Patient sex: M
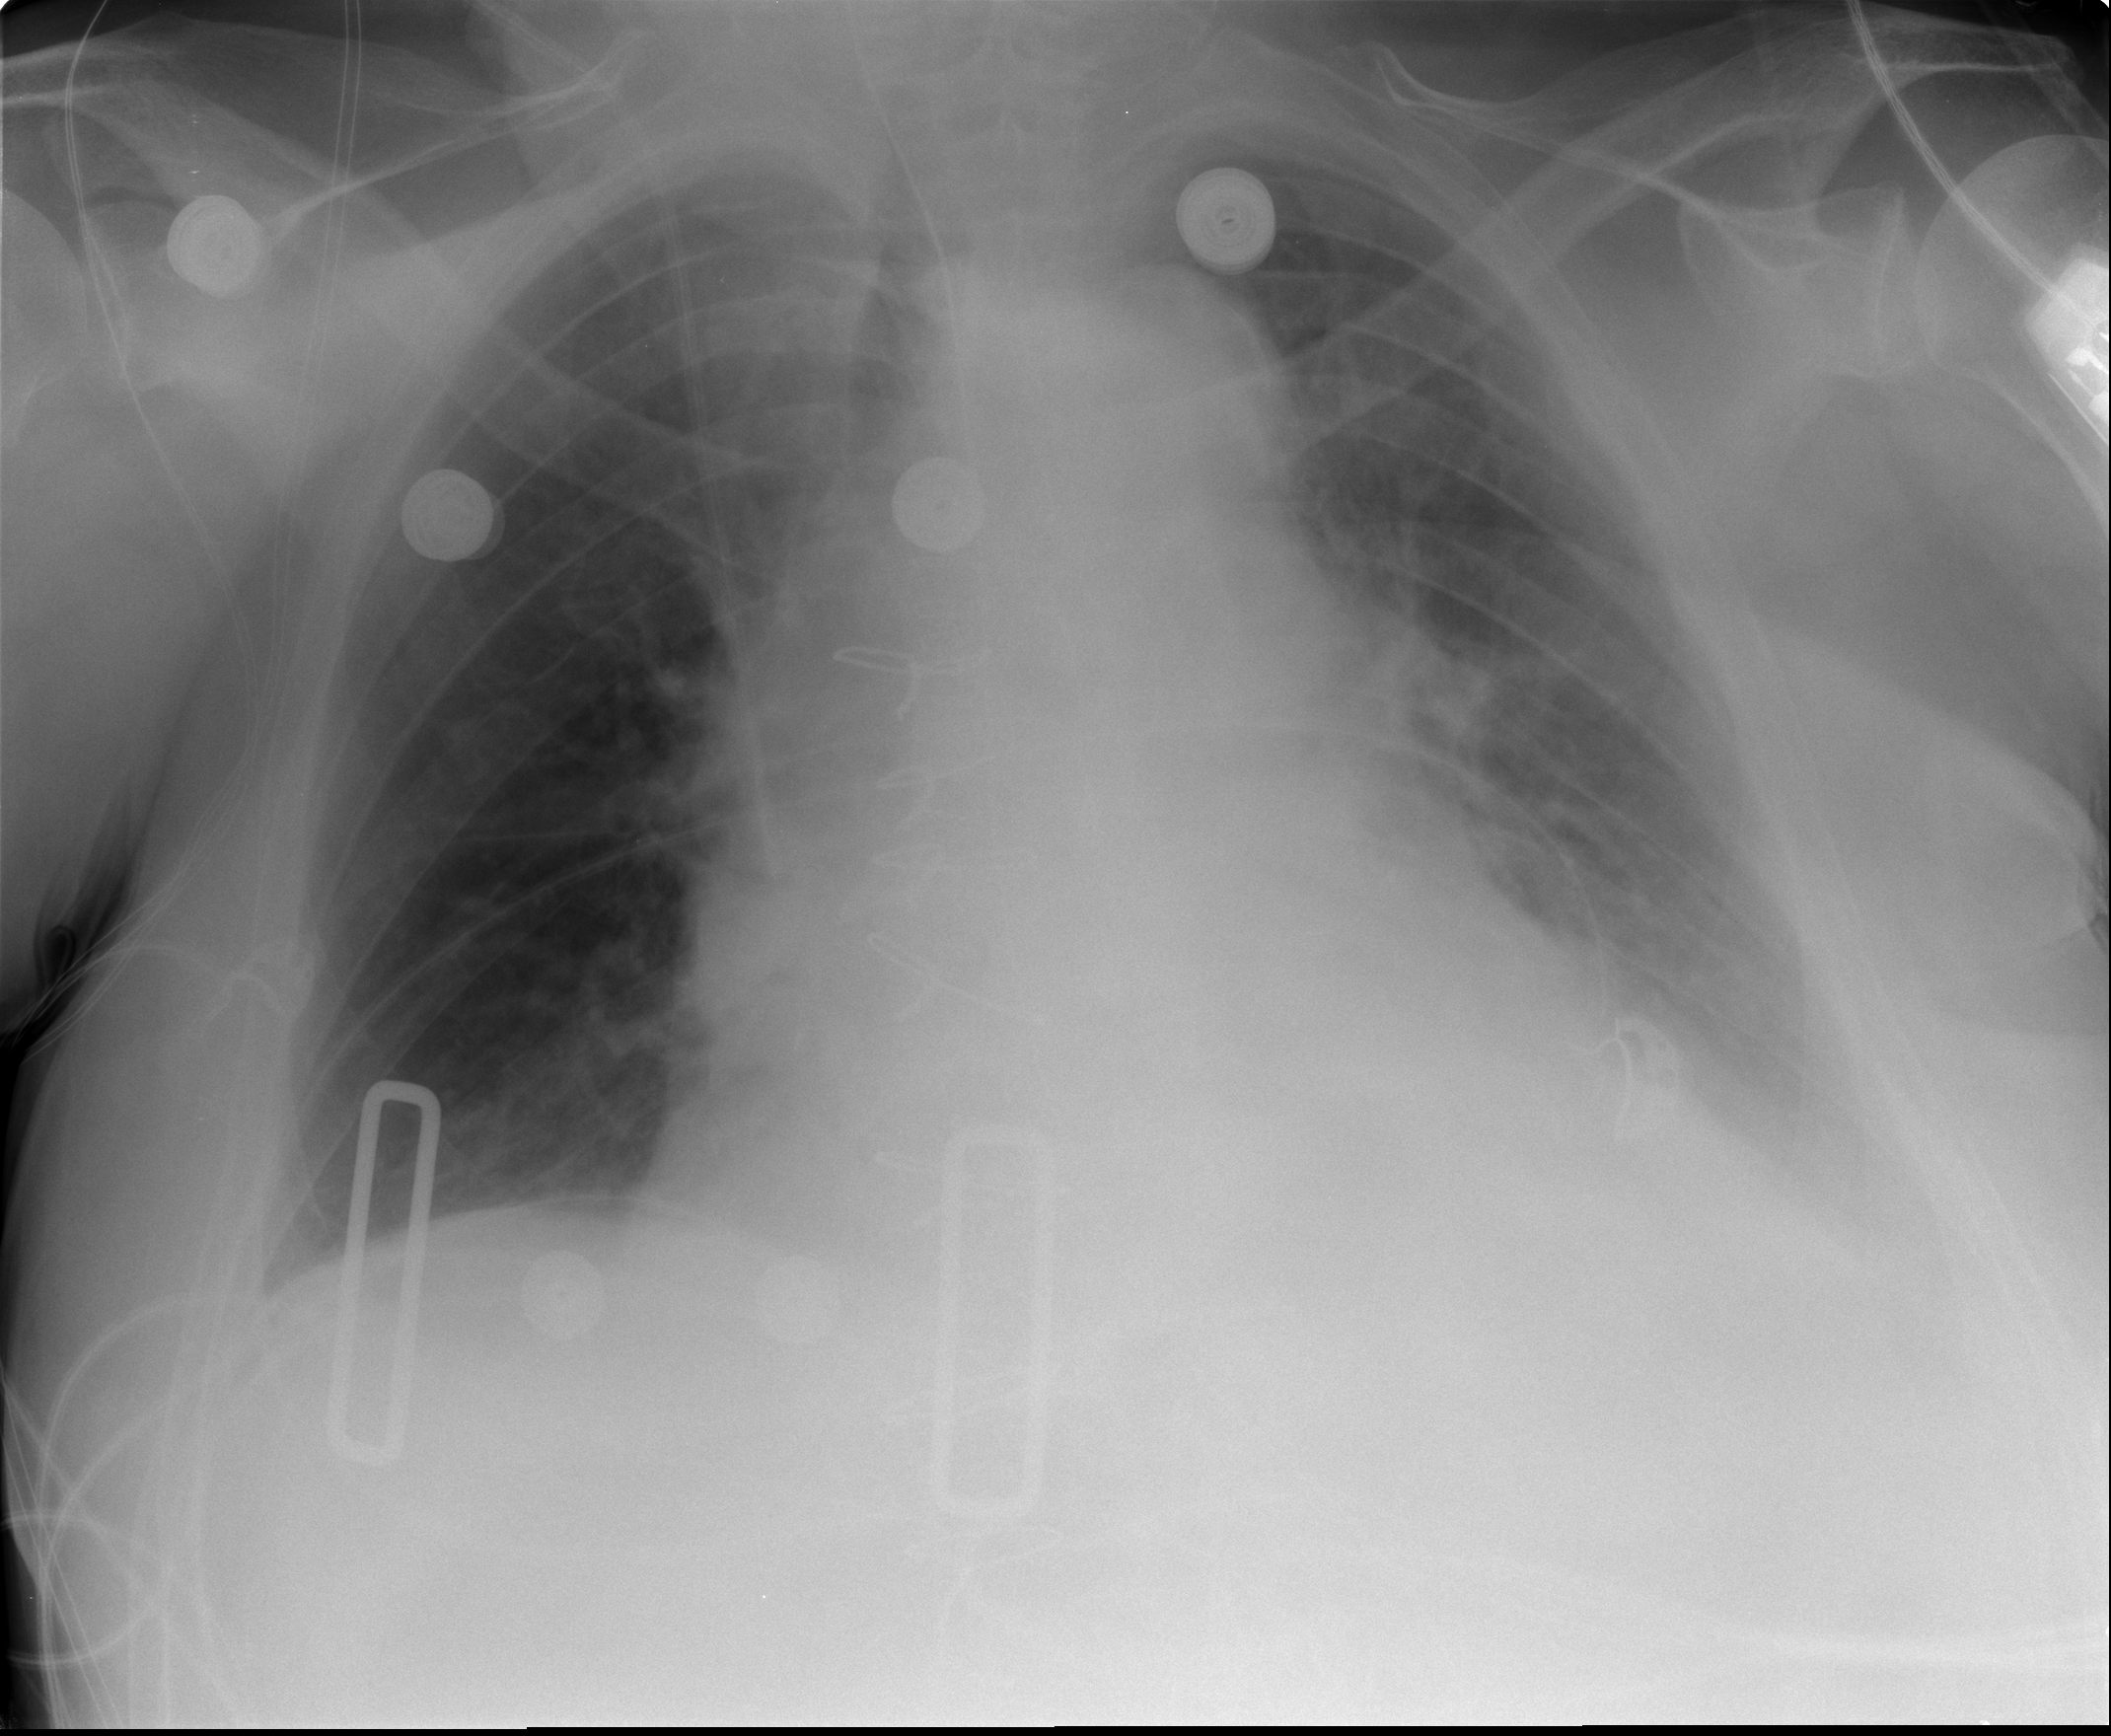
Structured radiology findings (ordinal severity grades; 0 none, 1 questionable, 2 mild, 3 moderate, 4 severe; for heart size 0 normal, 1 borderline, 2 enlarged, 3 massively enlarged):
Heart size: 2
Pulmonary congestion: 0
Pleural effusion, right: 1
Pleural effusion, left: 2
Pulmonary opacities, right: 0
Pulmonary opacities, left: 0
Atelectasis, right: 1
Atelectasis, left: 2